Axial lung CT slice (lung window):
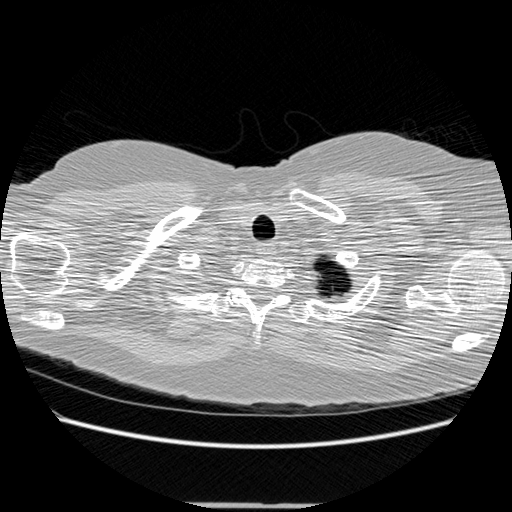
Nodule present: no